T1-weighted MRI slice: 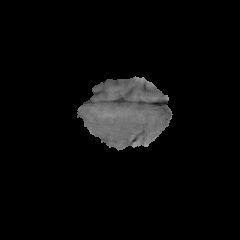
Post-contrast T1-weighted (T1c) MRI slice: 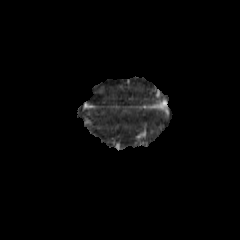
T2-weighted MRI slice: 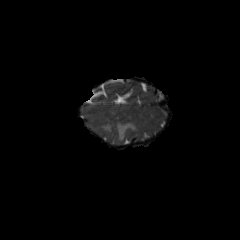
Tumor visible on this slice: yes